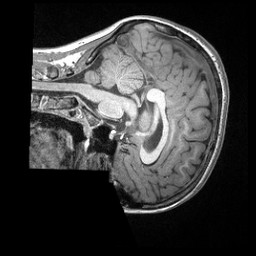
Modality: T1w
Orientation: sagittal
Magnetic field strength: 3 T